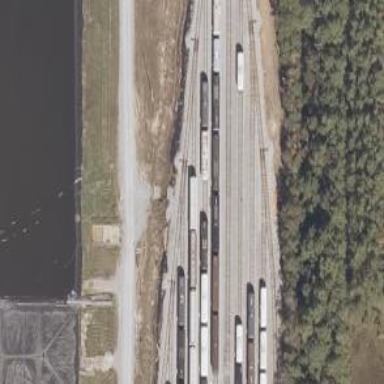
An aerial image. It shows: Railway spur service.